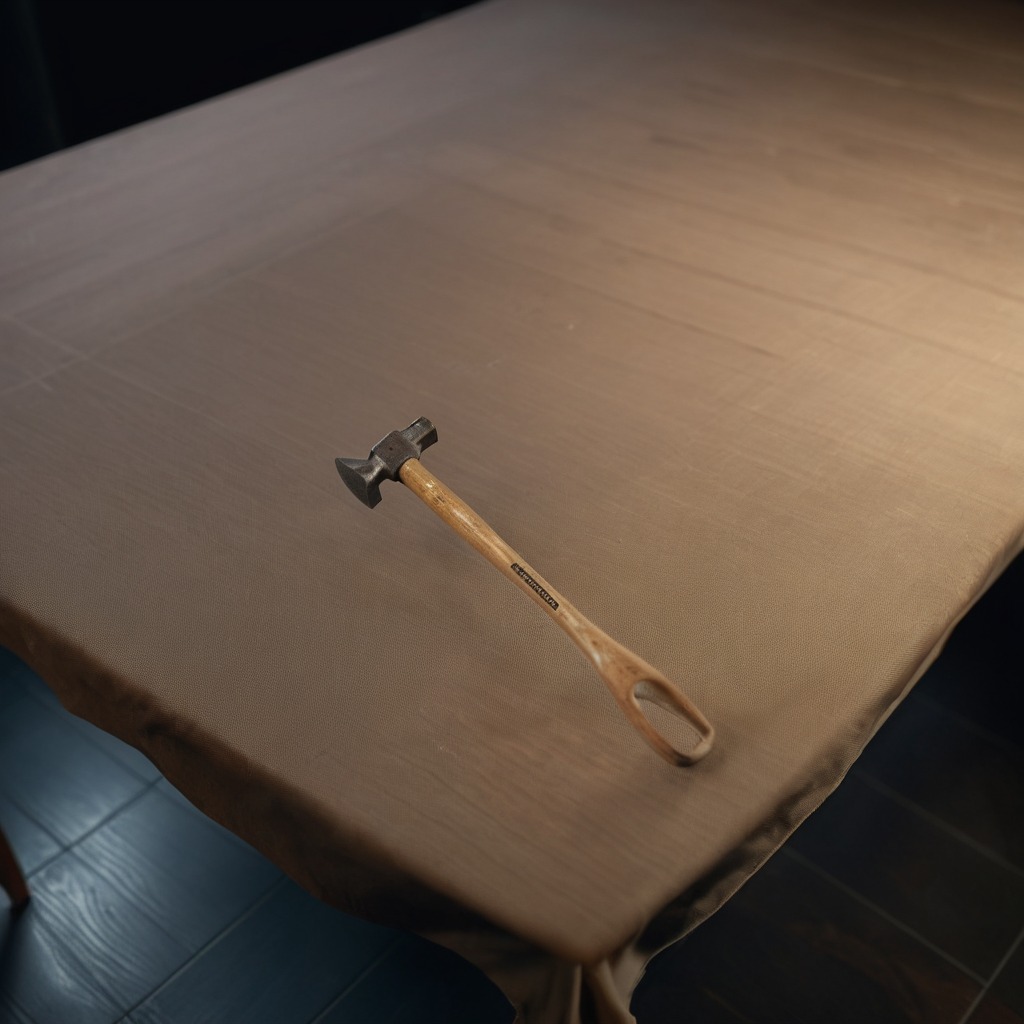
A hammer lies on a wooden table inside a workshop at night dim ambient light soft shadows worn but beneath the cloth